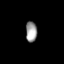
Tissue: lung
Cell type: Fibroblasts
Senescence score: 0.6032
Nuclear area (px): 227
Mean DAPI intensity: 156.308